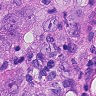
Metastatic tissue present: yes